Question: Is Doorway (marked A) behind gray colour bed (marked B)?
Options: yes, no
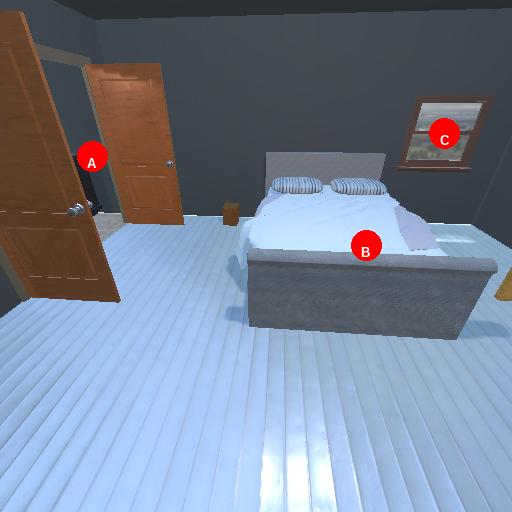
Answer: yes